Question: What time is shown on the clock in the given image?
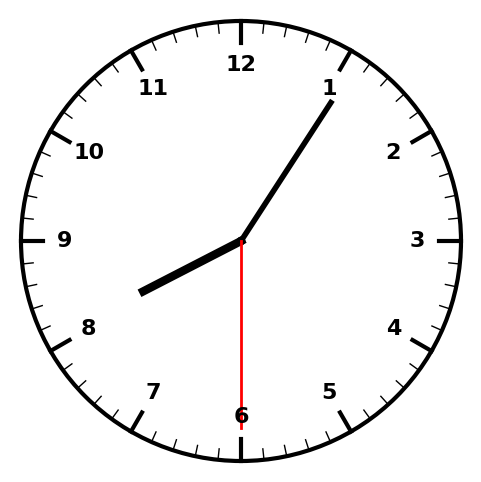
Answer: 08:05:30